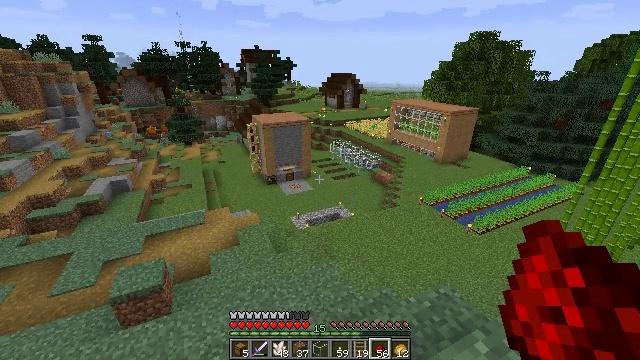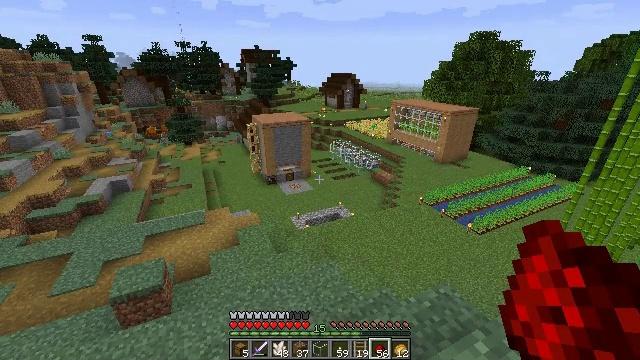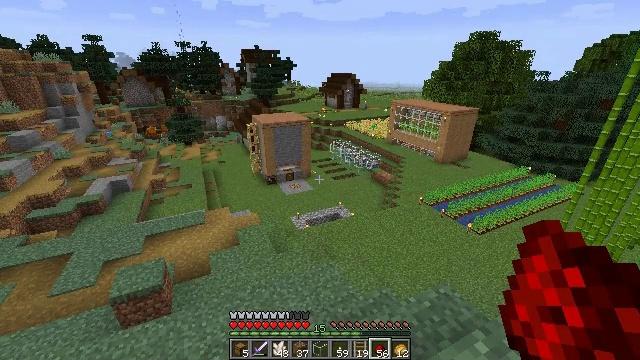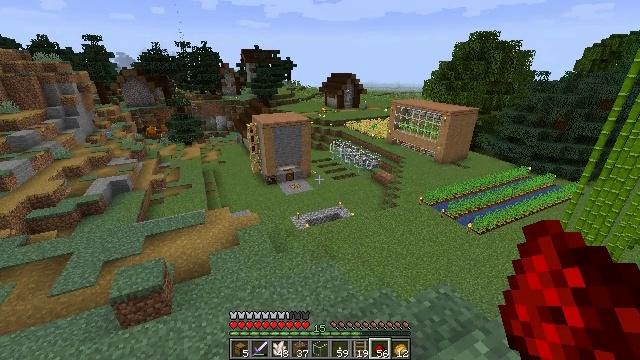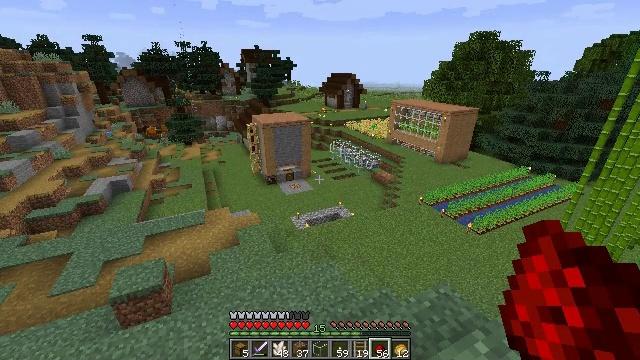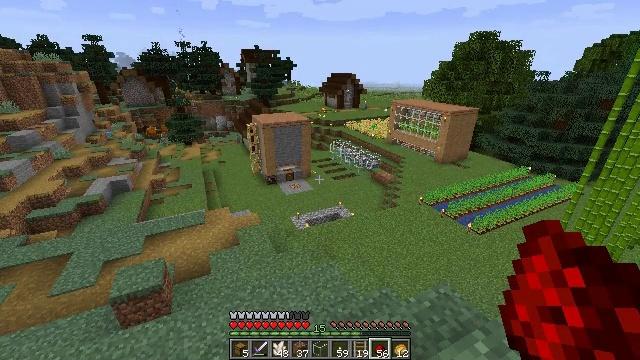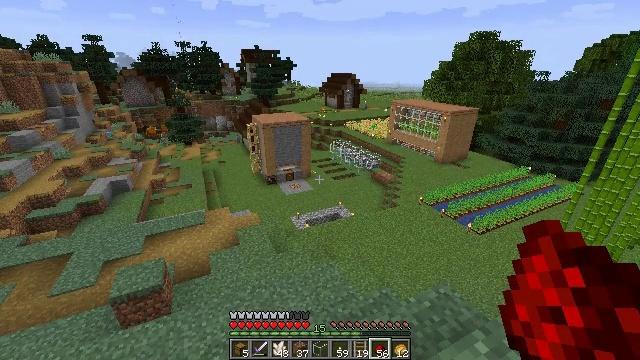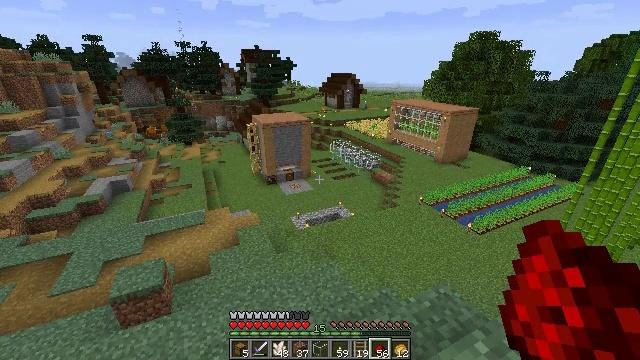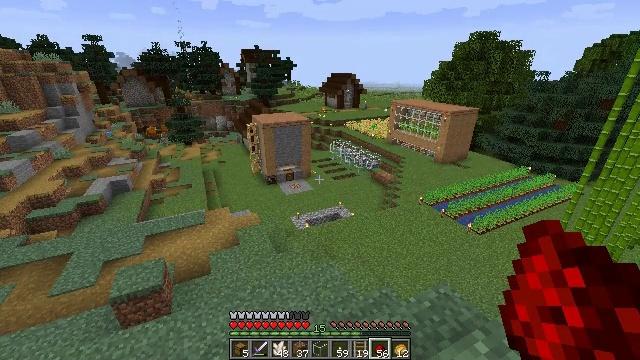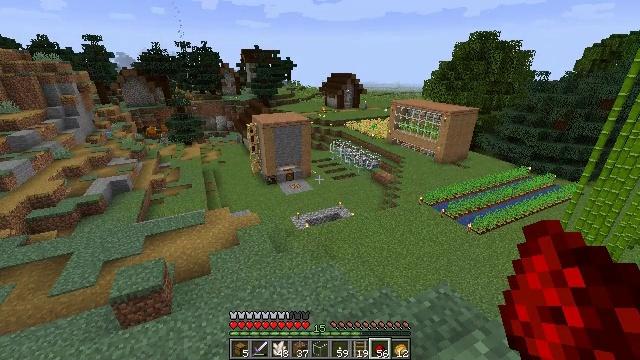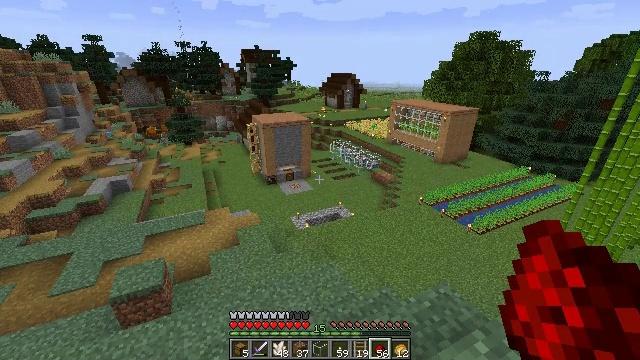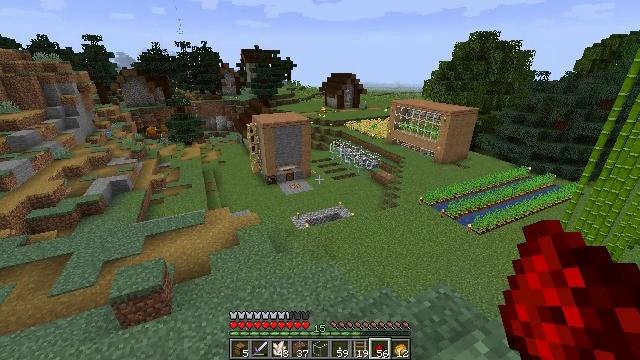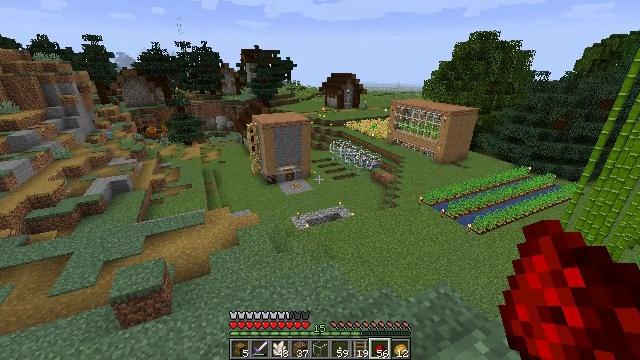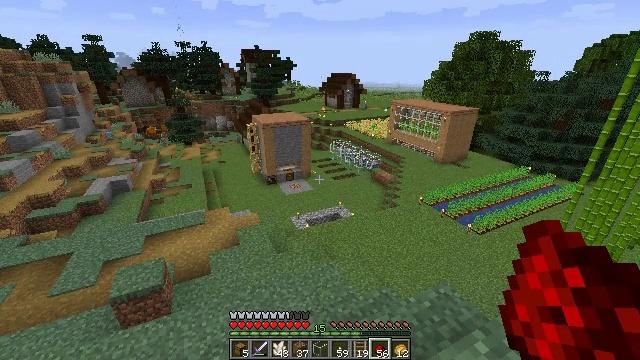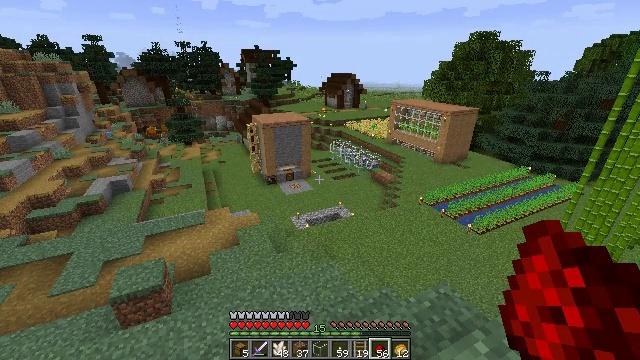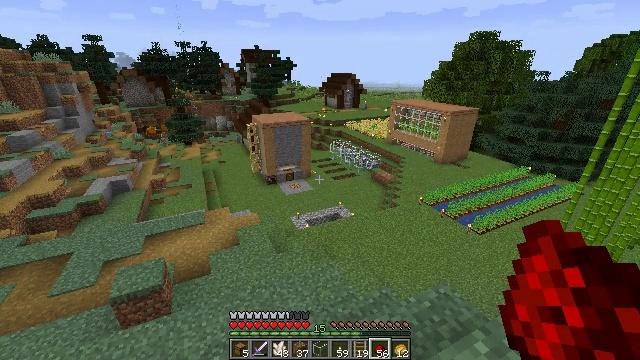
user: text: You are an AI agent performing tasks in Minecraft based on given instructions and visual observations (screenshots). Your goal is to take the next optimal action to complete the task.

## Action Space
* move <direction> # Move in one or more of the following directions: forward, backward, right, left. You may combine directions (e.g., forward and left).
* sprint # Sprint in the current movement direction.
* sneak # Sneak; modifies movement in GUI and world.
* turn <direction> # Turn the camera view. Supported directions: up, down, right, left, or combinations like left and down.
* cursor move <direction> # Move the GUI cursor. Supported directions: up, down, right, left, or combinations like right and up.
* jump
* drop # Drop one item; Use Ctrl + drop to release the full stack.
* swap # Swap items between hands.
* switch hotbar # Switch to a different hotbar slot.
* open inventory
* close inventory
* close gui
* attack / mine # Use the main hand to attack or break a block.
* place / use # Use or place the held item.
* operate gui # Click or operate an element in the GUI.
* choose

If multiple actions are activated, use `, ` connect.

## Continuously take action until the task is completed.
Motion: motion action
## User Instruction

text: Produce black dye using the crafting table.
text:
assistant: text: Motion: no_op
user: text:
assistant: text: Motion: no_op
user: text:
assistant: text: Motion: no_op
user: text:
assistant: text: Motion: no_op
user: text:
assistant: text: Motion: no_op
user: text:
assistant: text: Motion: no_op
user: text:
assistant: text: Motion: no_op
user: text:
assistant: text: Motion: no_op
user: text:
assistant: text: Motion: no_op
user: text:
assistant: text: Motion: no_op
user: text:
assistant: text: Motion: no_op
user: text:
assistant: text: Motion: no_op
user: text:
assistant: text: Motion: no_op
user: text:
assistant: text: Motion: no_op
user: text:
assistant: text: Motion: no_op
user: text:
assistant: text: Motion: no_op
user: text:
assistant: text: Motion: no_op
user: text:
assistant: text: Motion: no_op
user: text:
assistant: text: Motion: no_op
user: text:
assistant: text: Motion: no_op
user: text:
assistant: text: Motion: no_op
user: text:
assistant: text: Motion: no_op
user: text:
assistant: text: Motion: no_op
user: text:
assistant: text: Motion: no_op
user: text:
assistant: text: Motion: no_op
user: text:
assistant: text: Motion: no_op
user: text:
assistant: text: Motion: no_op
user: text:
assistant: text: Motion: no_op
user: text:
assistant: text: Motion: no_op
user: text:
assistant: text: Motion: no_op